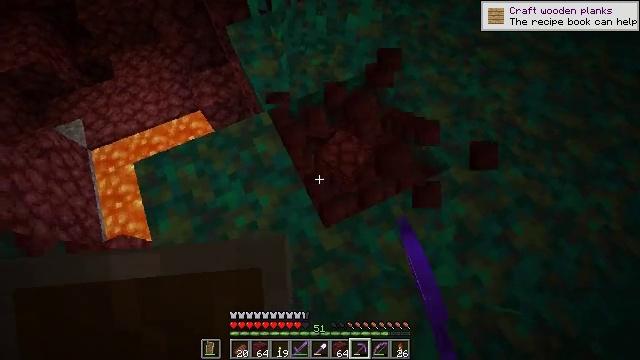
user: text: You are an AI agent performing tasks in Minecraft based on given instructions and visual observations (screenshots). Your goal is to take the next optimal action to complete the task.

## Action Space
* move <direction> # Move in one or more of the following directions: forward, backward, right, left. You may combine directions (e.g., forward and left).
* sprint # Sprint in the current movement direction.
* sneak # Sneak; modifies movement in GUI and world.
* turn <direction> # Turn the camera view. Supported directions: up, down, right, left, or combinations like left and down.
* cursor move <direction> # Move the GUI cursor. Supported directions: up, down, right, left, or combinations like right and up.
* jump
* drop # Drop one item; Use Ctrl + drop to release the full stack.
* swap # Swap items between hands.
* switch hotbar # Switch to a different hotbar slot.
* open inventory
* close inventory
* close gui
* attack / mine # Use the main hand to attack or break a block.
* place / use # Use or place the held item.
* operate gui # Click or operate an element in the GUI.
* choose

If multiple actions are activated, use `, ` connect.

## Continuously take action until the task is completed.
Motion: motion action
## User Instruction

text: Get warped nylium by digging.
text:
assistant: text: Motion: attack / mine